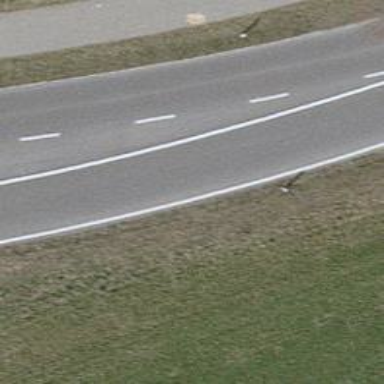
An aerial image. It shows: Secondary road with asphalt surface.